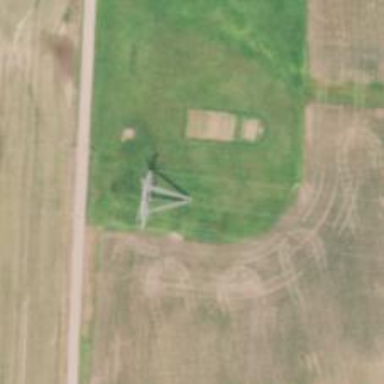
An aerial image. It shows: Lattice structure tower.